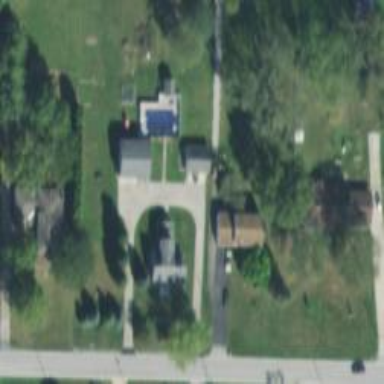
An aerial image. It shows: Driveway.